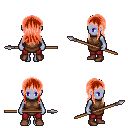
a pixel art fantasy rpg character, female body template, dark elf, purple skin, brown tunic, red pants, red unkempt hairstyle, brown shoes, spear, four views (front, back, left, right), 2x2 character sprite sheet, small pixel art, hard edges, no anti-aliasing